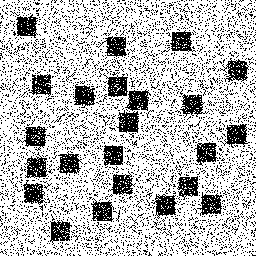
Squares: 23
Triangles: 0
Stars: 0
Total shapes: 23